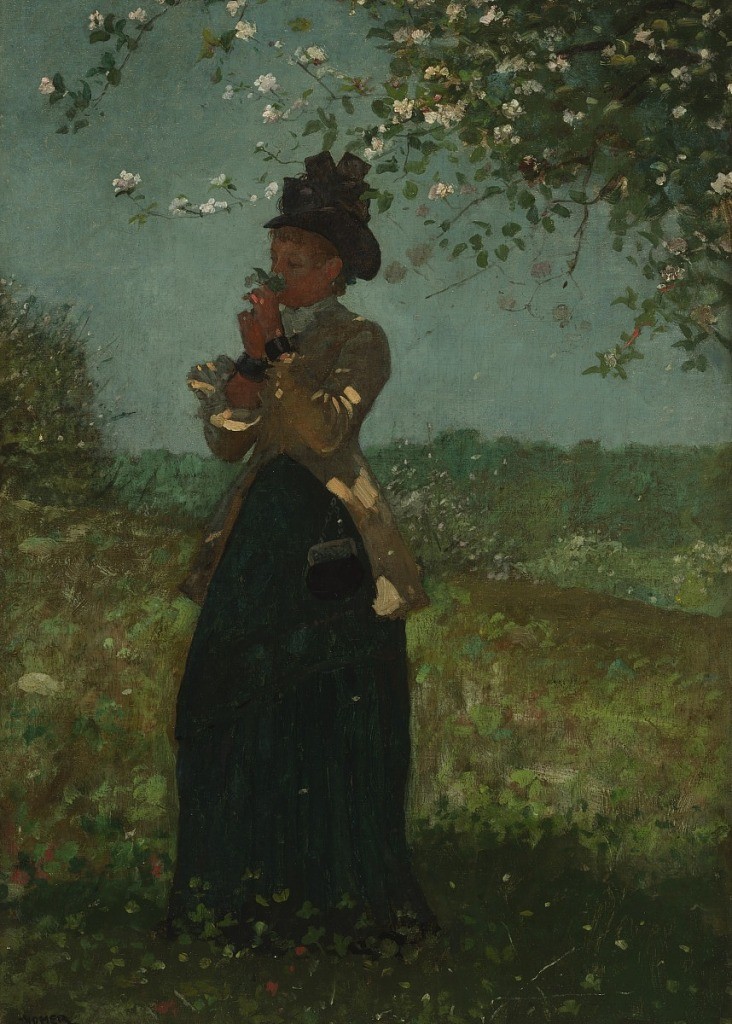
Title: The Yellow Jacket
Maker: Winslow Homer, American, 1836–1910
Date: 1879
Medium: Brush and oil paint on canvas
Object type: Painting
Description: Vertical view of a young woman, dressed in blue skirt, yellow jacket, white jabot and black hat, standing under a branch of an apple tree in bloom and smelling a cluster of blossoms. Beyond, to left, another tree in blossom; woods in distance.